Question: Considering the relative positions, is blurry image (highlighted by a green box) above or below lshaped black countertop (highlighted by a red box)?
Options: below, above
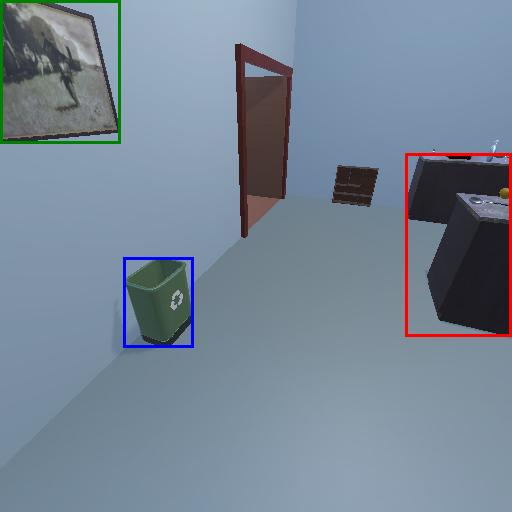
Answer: below